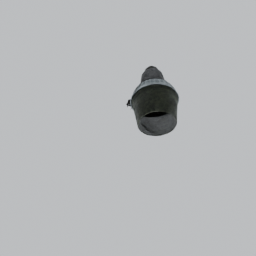
Label: lighting